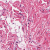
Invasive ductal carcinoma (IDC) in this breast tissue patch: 0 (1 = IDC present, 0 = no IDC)